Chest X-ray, PA view. Patient: 51 years old, sex F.
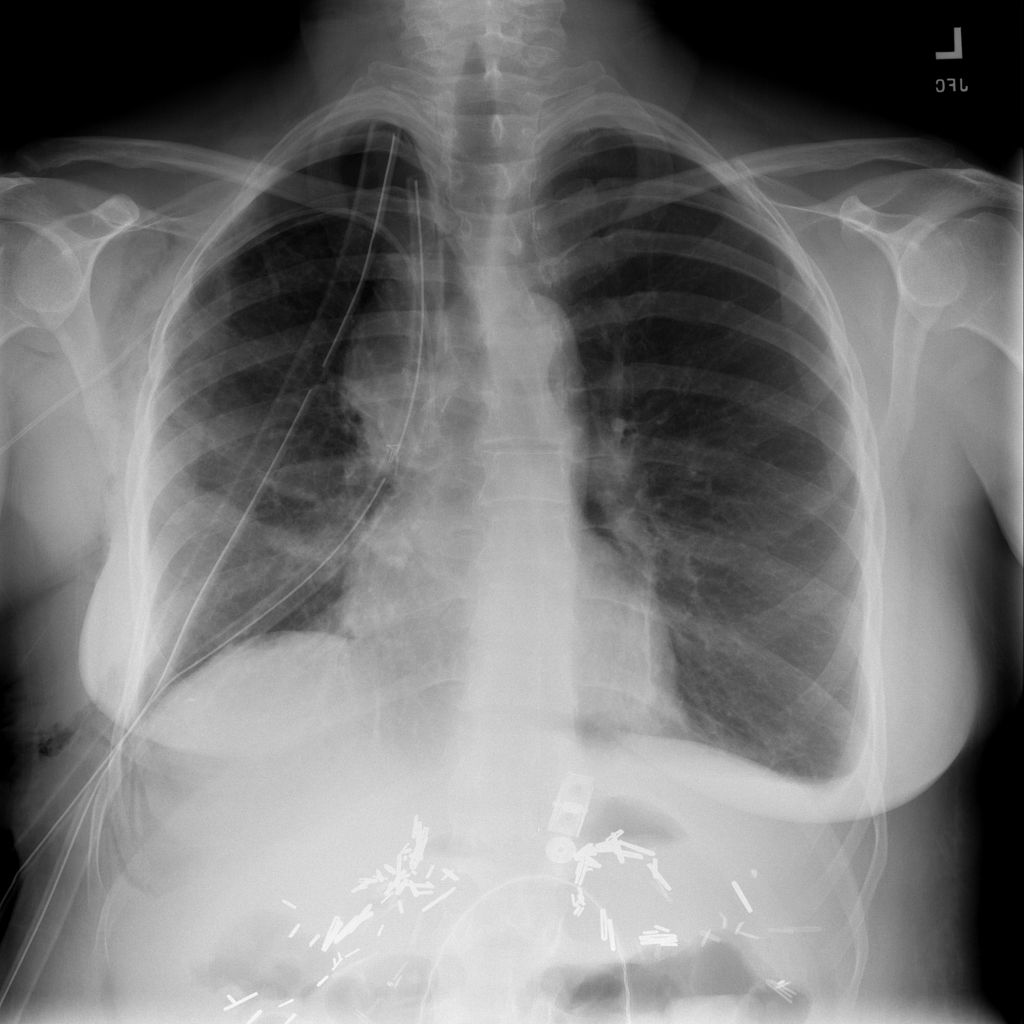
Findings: Effusion, Pneumothorax